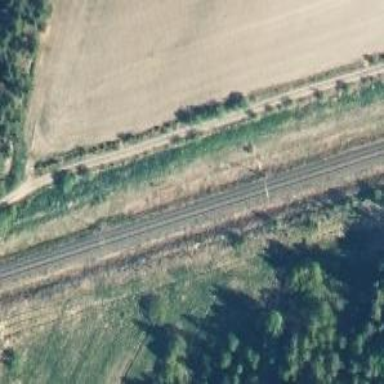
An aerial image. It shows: Continuous rail railway with electrified contact line.